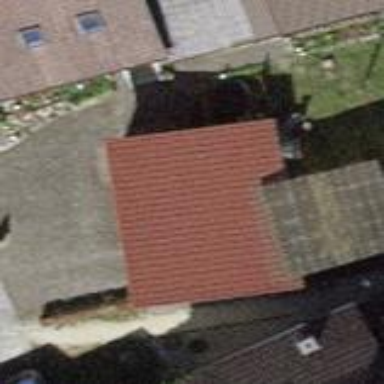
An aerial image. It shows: Garage.